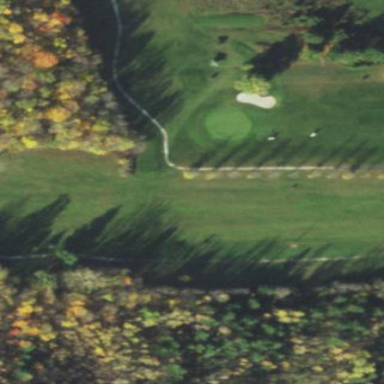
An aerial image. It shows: Scenic golf fairway.